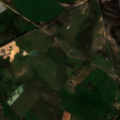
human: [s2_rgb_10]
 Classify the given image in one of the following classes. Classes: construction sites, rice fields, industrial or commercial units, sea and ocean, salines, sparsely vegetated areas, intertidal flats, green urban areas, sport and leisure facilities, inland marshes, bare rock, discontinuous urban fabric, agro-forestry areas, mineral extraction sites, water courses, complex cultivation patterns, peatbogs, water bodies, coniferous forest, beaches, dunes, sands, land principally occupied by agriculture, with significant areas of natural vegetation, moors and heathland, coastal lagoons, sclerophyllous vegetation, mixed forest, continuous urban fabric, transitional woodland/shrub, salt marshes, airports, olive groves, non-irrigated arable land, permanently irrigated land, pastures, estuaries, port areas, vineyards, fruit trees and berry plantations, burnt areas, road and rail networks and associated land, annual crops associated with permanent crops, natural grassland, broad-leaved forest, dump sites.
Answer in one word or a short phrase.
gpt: permanently irrigated land, transitional woodland/shrub